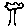
Label: tree